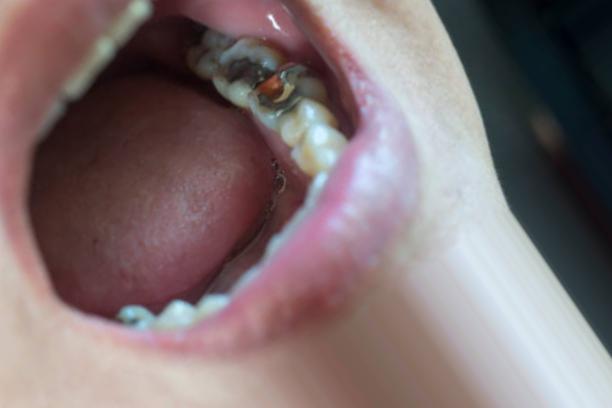
Condition: Caries